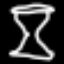
Label: hourglass